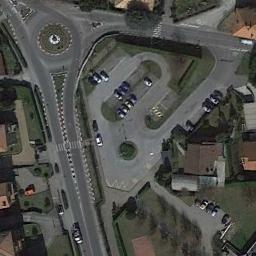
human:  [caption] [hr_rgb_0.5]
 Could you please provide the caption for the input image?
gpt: The roundabout is on the grass next to buildings .

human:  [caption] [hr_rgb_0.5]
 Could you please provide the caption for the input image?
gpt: The roundabout connects some roads and a parking lot is next to the roundabout .

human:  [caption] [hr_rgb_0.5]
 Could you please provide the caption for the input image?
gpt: There are several buildings beside the roundabout .

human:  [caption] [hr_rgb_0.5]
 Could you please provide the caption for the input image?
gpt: There are several vehicles driving on the road at the roundabout, There are some buildings and some trees and some lawns around the roundabout, And many cars are parked in the open space beside the roundabout .

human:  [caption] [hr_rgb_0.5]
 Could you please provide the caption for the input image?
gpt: There are some green lawns and buildings near the roundabout .